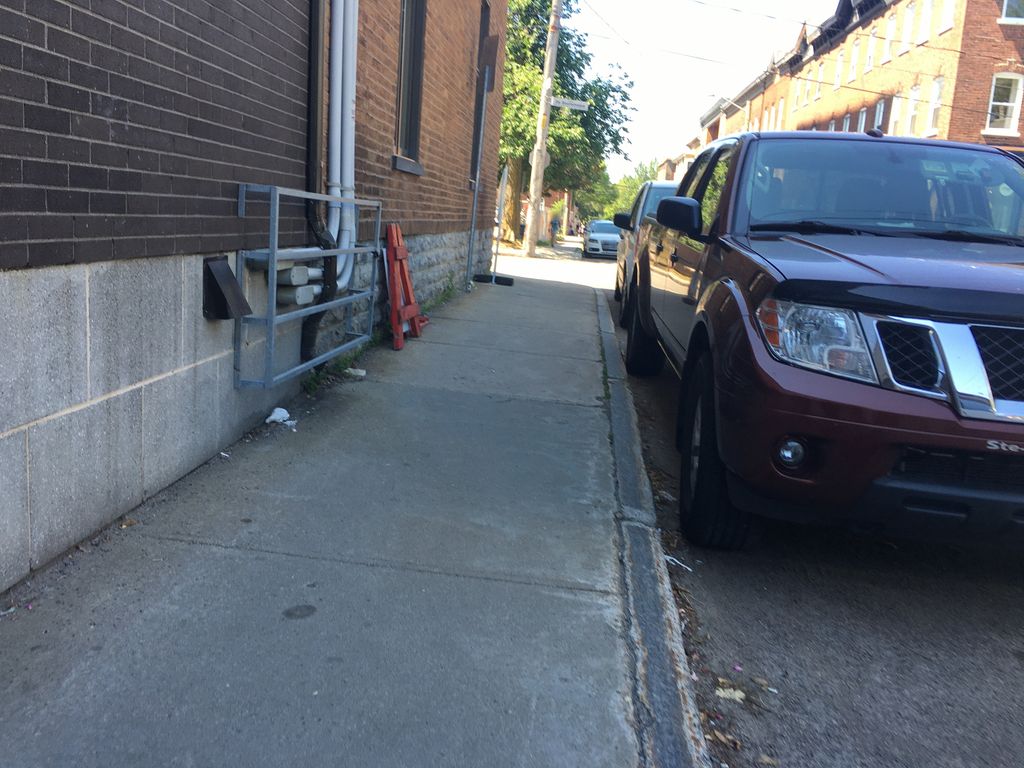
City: quebec_city